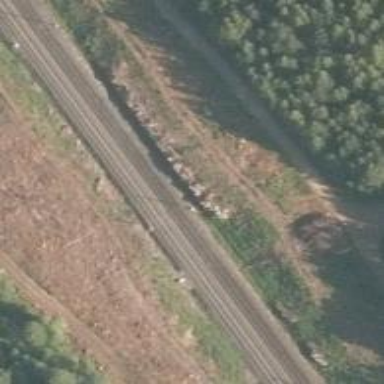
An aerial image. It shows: Site related to railway infrastructure.